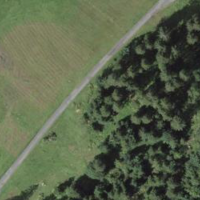
EUNIS habitat code: 44
Species observed at this site:
Caltha palustris
Sorbus aucuparia